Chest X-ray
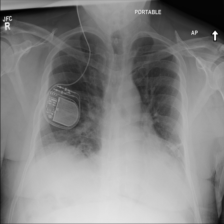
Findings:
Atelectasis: positive
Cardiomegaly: negative
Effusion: negative
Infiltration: negative
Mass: negative
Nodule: negative
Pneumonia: negative
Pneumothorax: negative
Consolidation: negative
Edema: negative
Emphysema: negative
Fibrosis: negative
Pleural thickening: negative
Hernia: negative